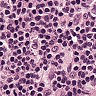
Metastatic tissue present: no